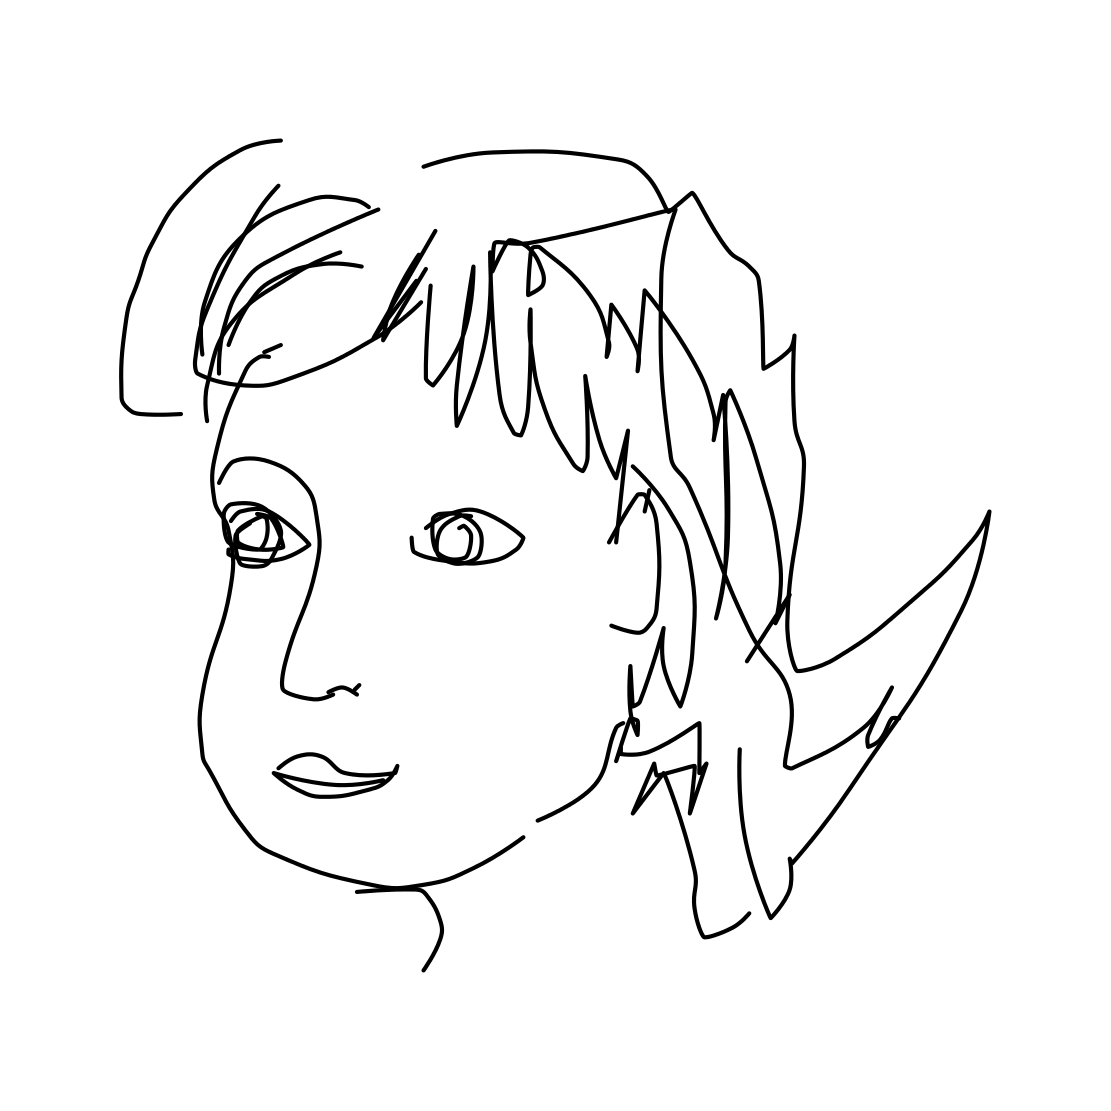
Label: head